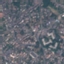
Land use / land cover class: Residential